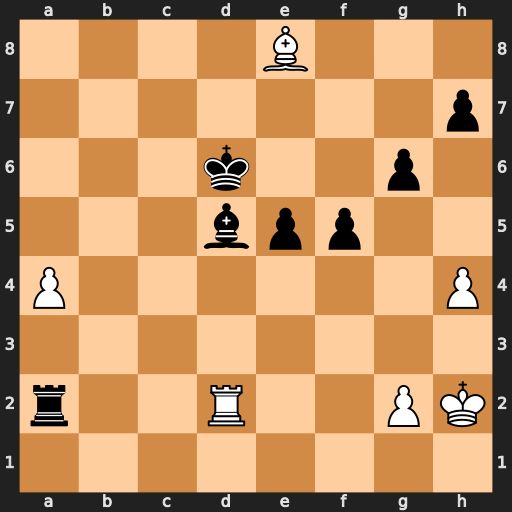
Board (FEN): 4B3/7p/3k2p1/3bpp2/P6P/8/r2R2PK/8
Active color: w
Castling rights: -
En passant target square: -
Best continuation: Rxd5+ Kxd5 Bf7+ Kd4 Bxa2